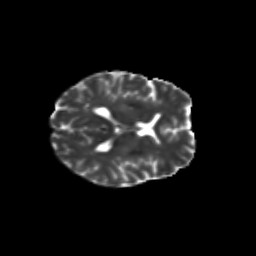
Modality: T2w
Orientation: axial
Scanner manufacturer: siemens
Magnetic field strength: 3 T
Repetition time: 9.2 s
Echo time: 0.084 s